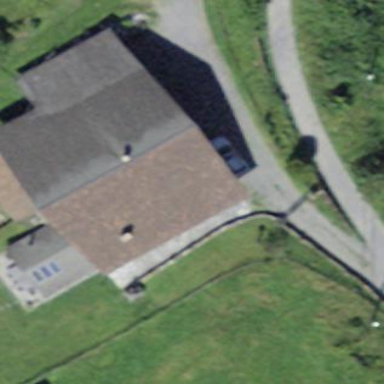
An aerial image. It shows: Detached building with gabled roof.